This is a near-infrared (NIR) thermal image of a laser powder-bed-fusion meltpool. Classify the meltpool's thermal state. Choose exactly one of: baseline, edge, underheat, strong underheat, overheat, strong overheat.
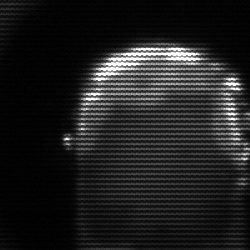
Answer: baseline